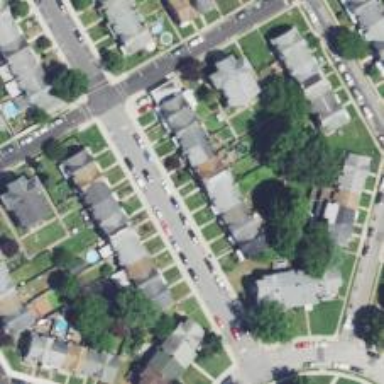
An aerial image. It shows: Neighborhood.